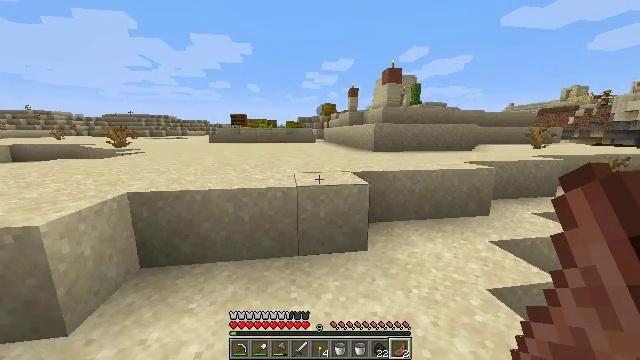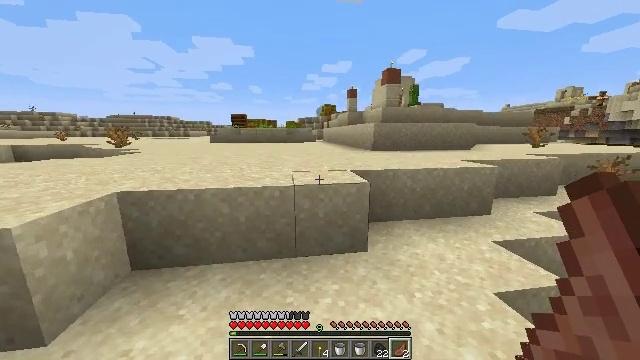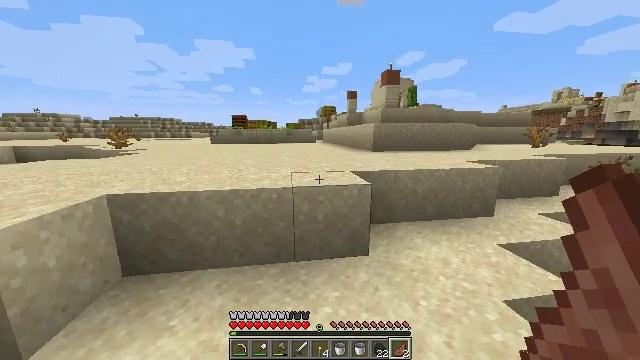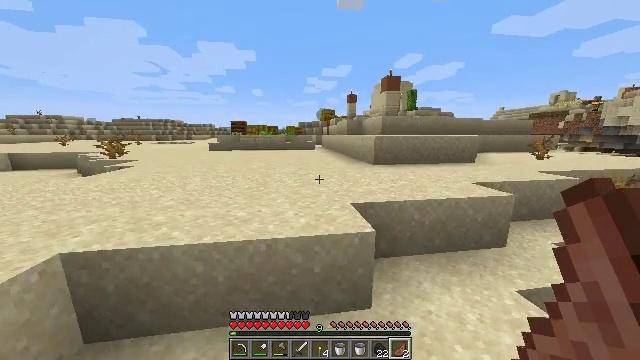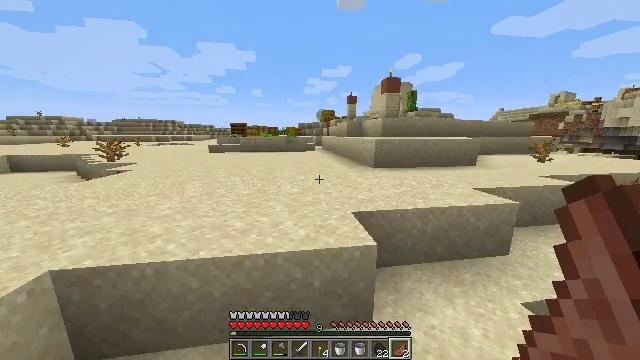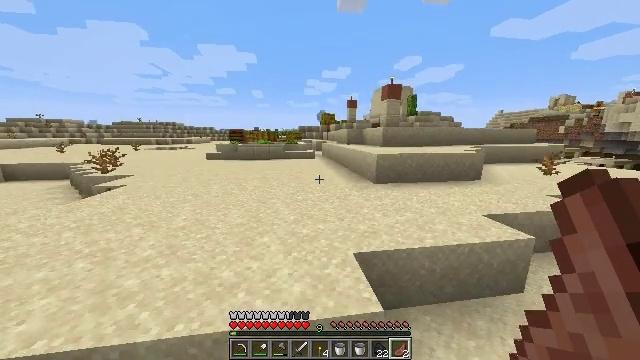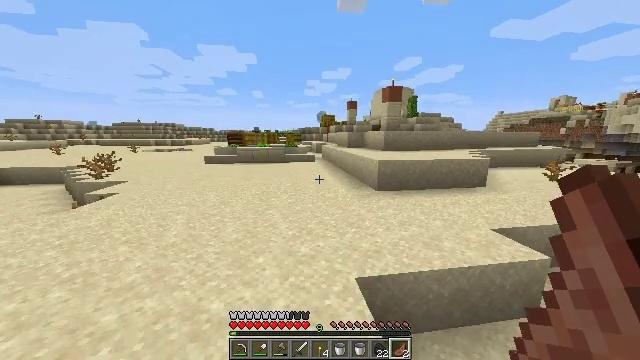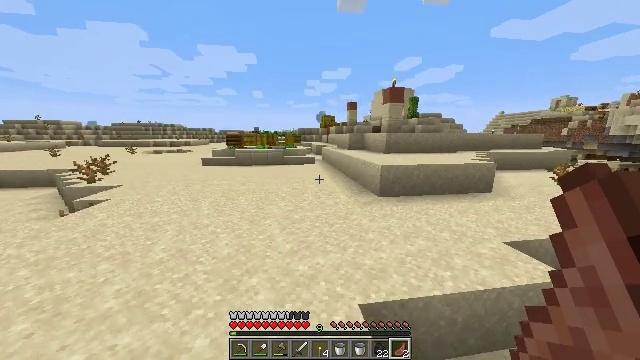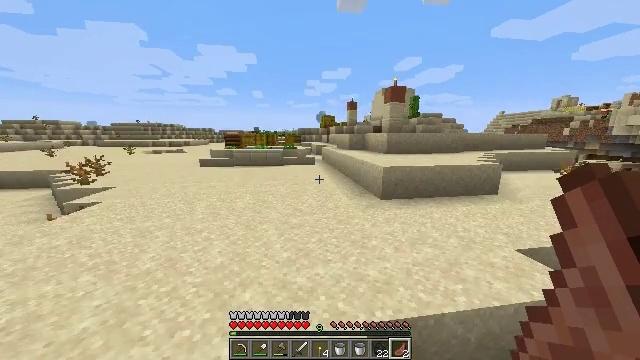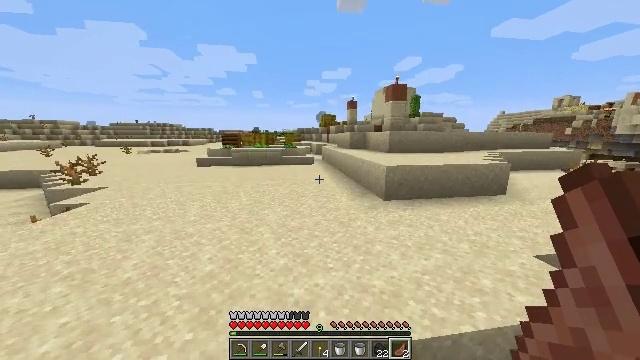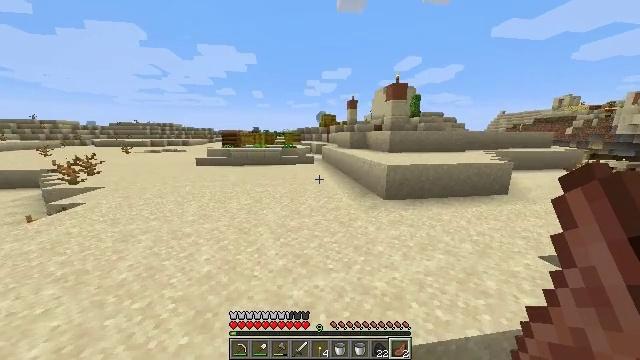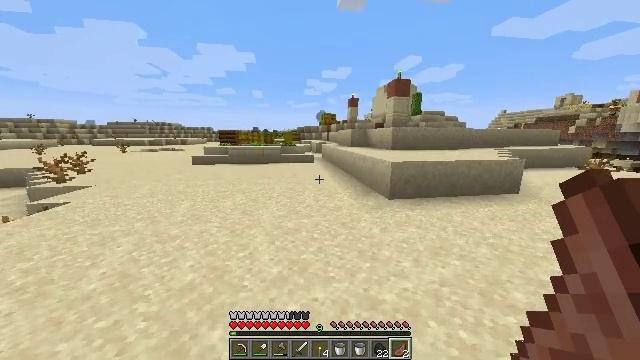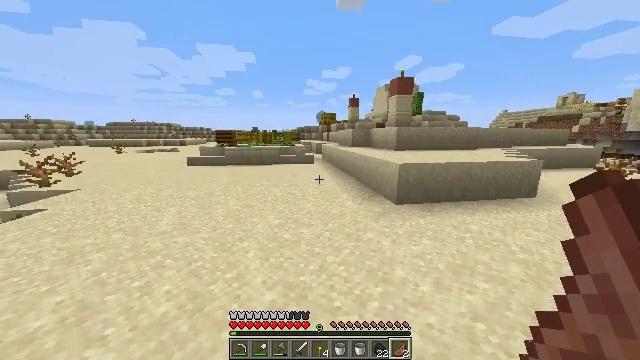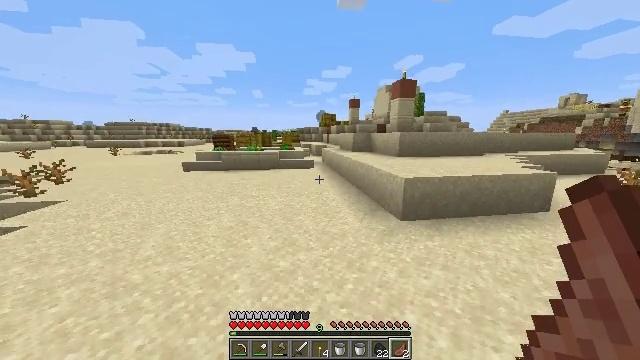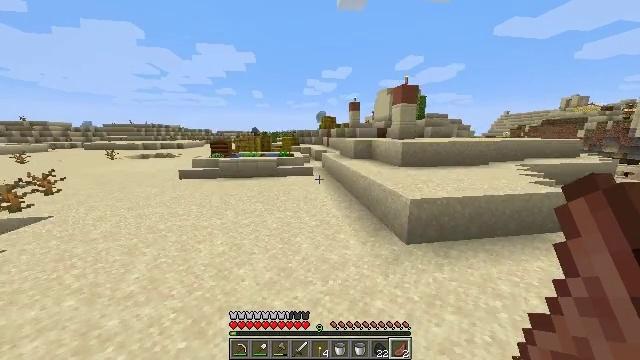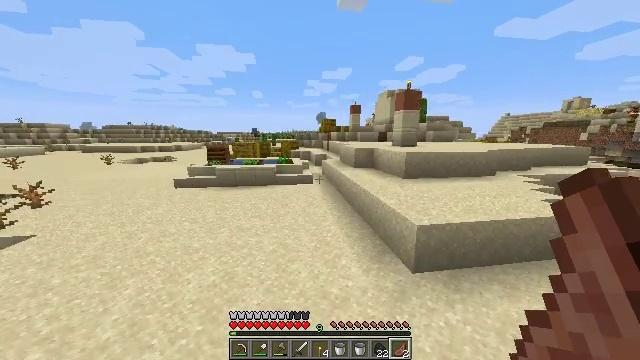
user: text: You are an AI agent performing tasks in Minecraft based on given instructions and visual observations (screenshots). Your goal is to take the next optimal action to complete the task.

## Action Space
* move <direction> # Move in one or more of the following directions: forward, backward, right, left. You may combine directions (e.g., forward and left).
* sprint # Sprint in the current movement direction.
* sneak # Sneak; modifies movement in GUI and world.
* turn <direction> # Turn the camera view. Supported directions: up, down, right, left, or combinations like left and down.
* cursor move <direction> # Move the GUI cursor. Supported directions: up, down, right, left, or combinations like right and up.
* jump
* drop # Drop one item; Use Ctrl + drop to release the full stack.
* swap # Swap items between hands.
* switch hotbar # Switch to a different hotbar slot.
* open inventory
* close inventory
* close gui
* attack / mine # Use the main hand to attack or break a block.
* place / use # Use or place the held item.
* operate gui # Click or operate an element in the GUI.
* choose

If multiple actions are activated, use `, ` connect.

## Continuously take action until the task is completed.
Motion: motion action
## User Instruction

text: Collect a hay block for crafting.
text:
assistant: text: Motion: move forward, sprint, jump
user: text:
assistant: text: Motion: move forward, sprint, jump
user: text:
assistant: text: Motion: move forward, sprint, jump
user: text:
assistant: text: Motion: move forward, sprint, jump
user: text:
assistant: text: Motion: move forward, sprint, jump
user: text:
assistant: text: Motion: move forward, sprint, jump
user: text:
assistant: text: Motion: move forward, sprint, jump
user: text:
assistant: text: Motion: move forward, sprint, jump
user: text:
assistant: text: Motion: move forward, sprint, jump
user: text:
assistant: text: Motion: move forward, sprint, jump
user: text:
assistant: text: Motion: move forward, sprint, jump
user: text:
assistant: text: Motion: move forward, sprint, jump
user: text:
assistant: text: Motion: move forward, sprint, jump
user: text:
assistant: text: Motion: move forward, sprint, jump
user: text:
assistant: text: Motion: move forward, sprint, jump
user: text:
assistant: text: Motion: move forward, sprint, jump
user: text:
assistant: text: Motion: move forward, sprint, jump
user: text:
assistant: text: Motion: move forward, sprint, jump
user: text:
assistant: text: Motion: move forward, sprint, jump
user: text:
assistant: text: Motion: move forward, sprint, jump
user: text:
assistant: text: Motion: move forward, sprint, jump
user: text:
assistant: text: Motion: move forward, sprint, jump
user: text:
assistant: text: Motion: move forward, sprint, jump
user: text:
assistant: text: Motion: move forward, sprint, jump
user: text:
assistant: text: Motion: move forward, sprint, jump
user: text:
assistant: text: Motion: move forward, sprint, jump
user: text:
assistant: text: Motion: move forward, sprint, jump
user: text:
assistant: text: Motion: move forward, sprint, jump
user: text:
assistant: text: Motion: move forward, sprint, jump
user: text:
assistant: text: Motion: move forward, sprint, jump